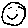
Label: smiley face